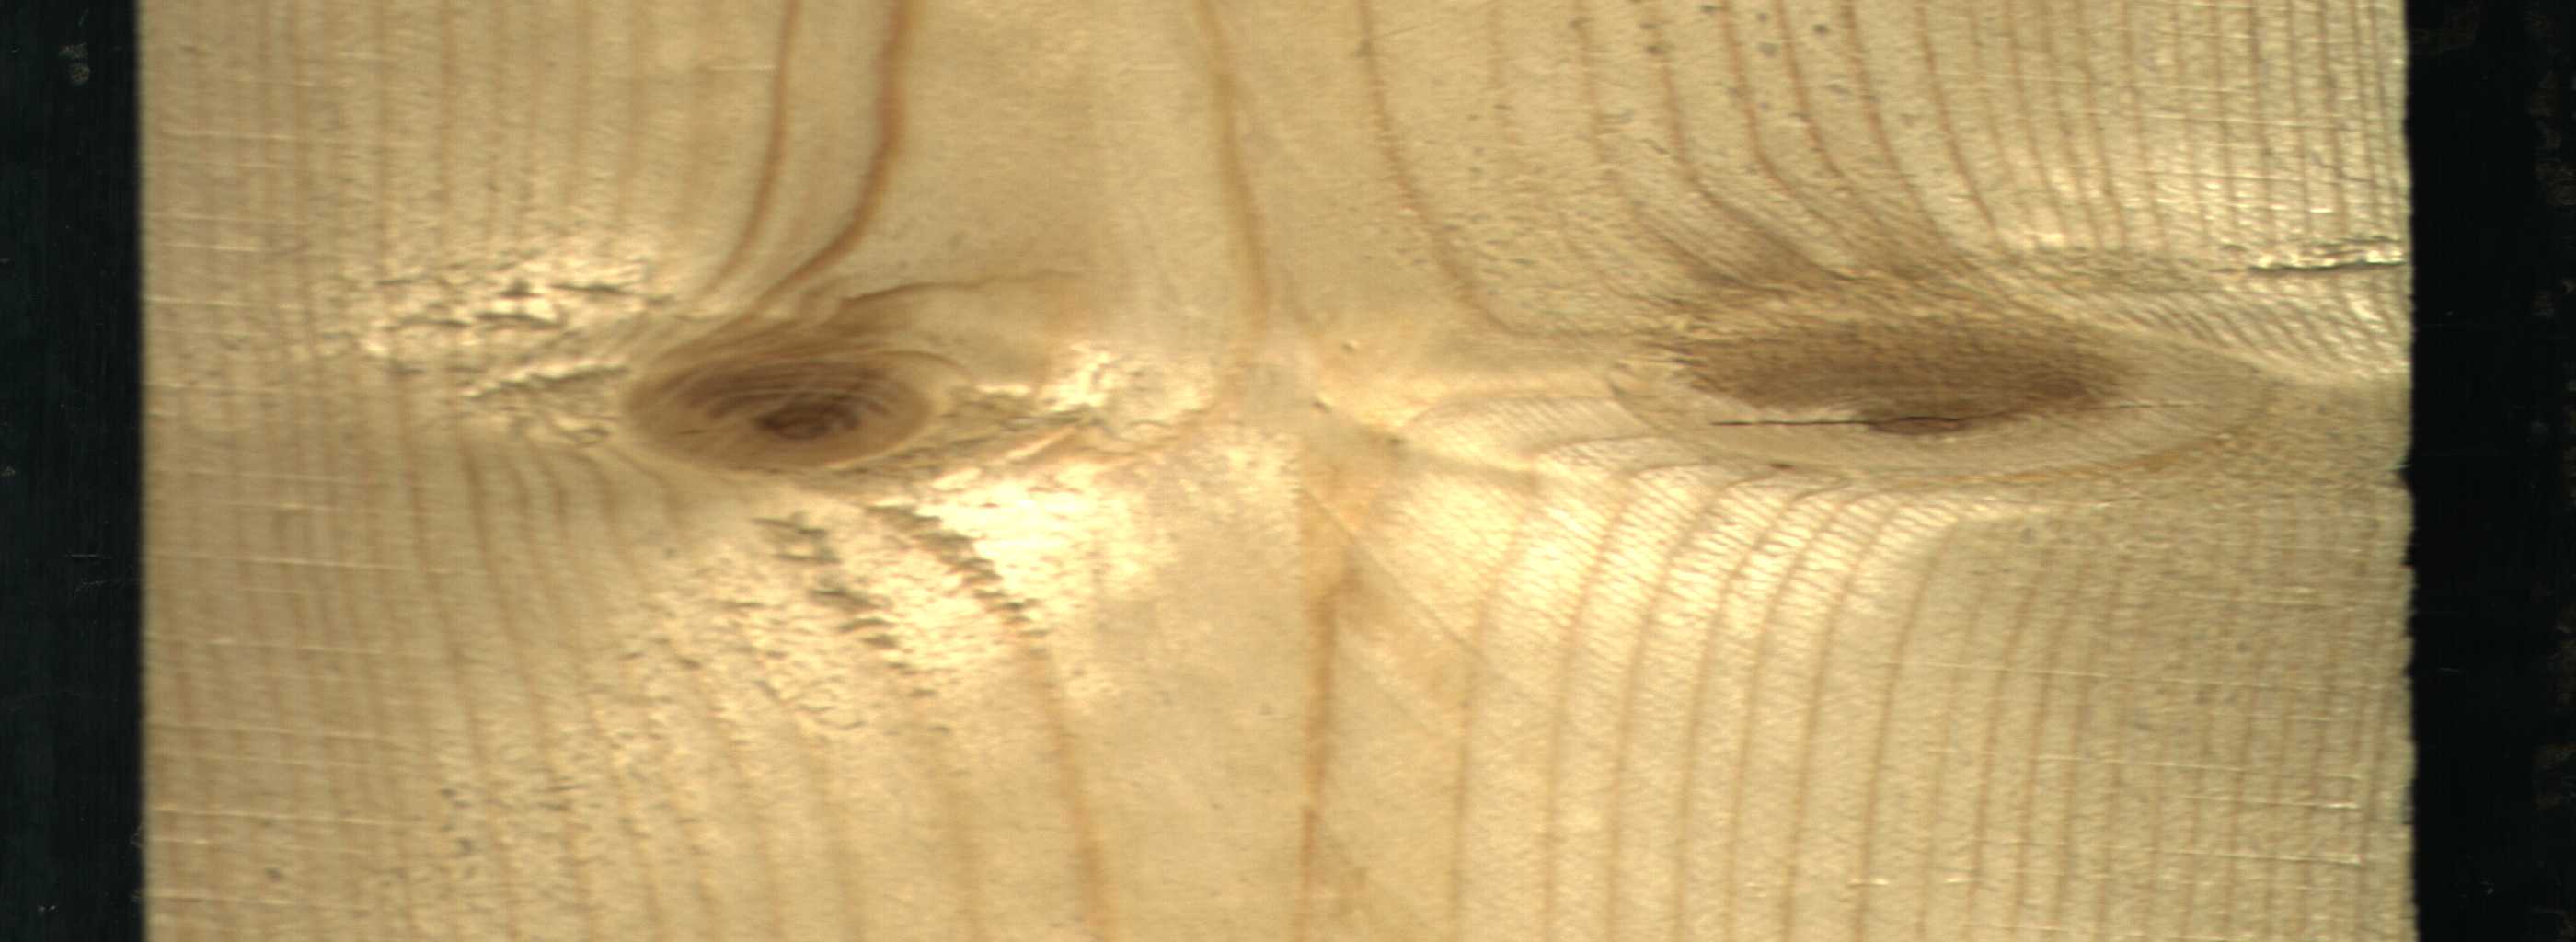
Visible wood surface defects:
knot_with_crack
knot_with_crack
knot_with_crack
Live_Knot